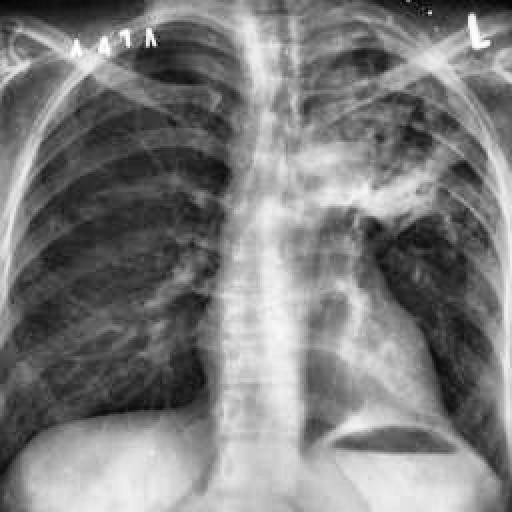
Finding: TUBERCULOSIS